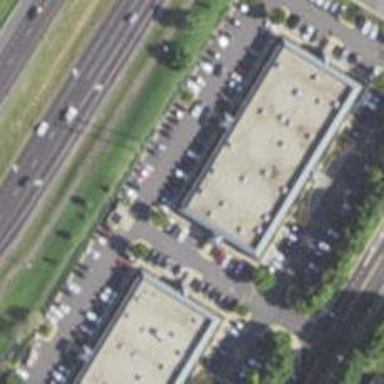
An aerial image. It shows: Healthcare clinic.